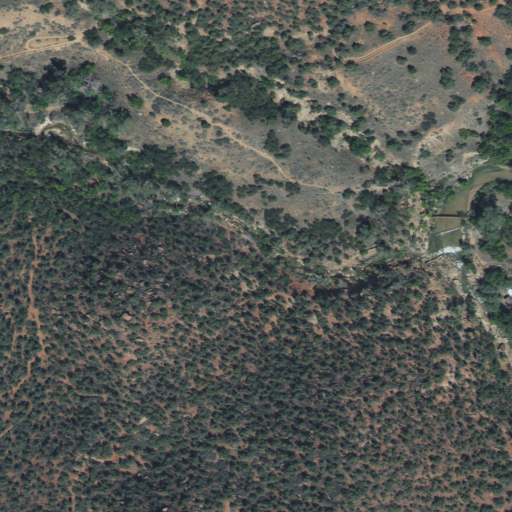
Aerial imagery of valley in Utah named Court of the Patriarchs containing evergreen forest, shrub, and deciduous forest